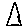
Label: triangle